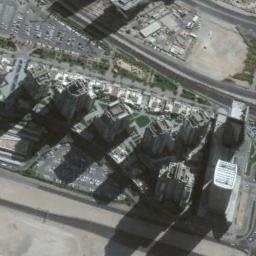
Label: commercial_area